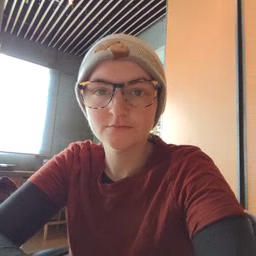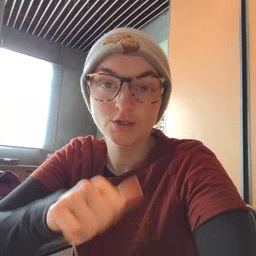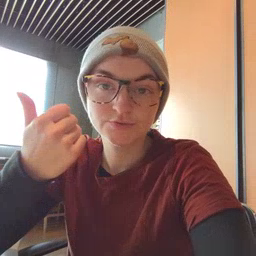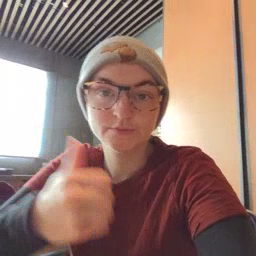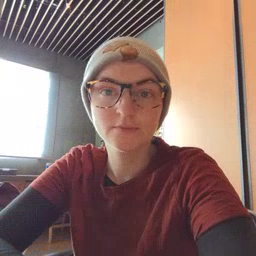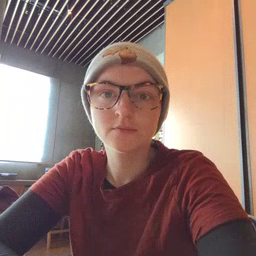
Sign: another